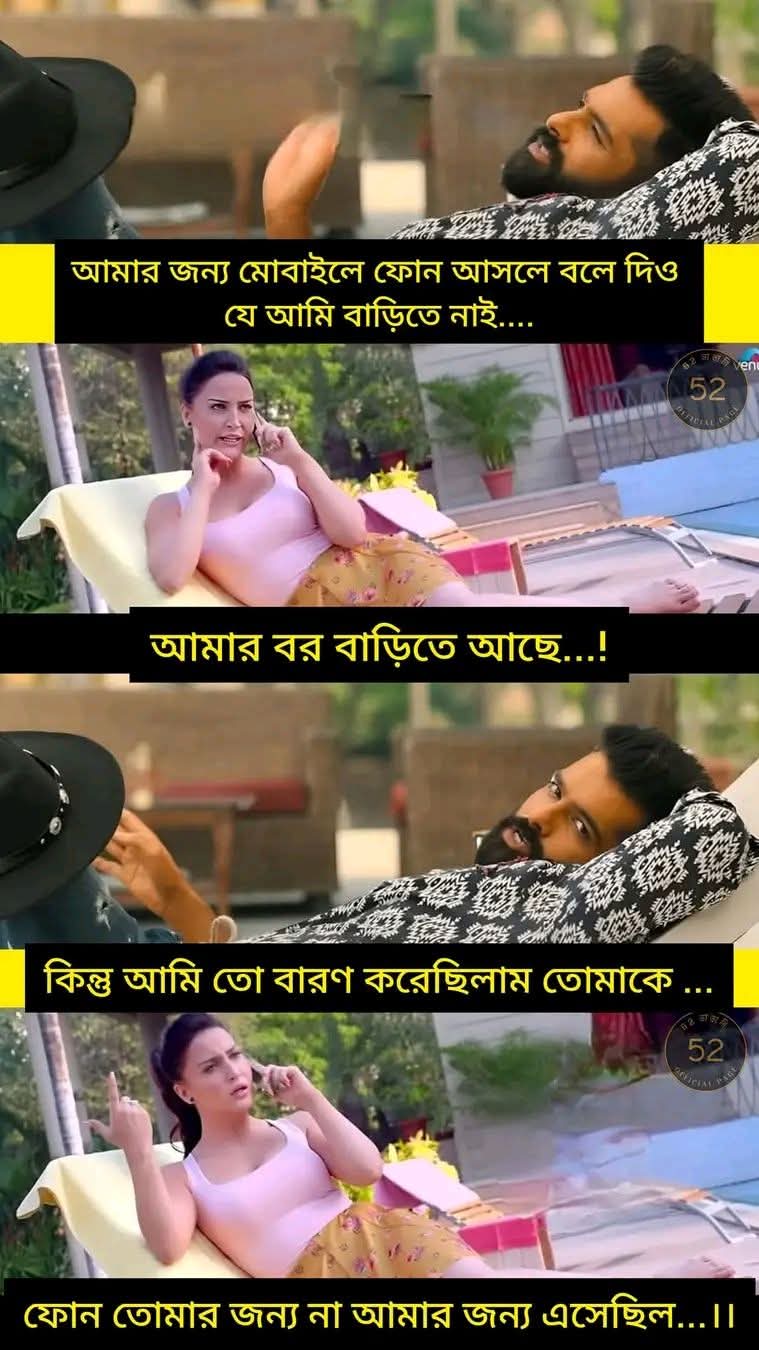
Text: আমার জন্য মোবাইলে ফোন আসলে বলে দিও যে আমি বাড়িতে নাই....
আমার বর বাড়িতে আছে...!
কিন্তু আমি তো বারণ করেছিলাম তোমাকে
ফোন তোমার জন্য না আমার জন্য এসেছিল...।।
Label: Non Hate